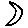
Label: moon